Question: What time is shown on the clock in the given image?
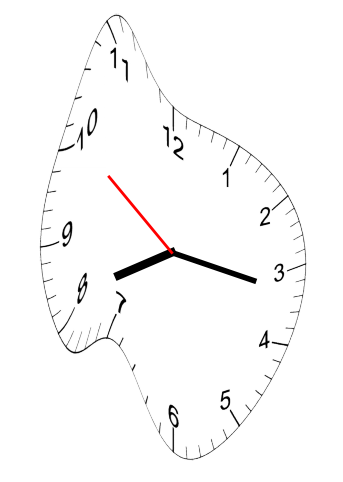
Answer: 08:16:51